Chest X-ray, PA view. Patient: 47 years old, sex M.
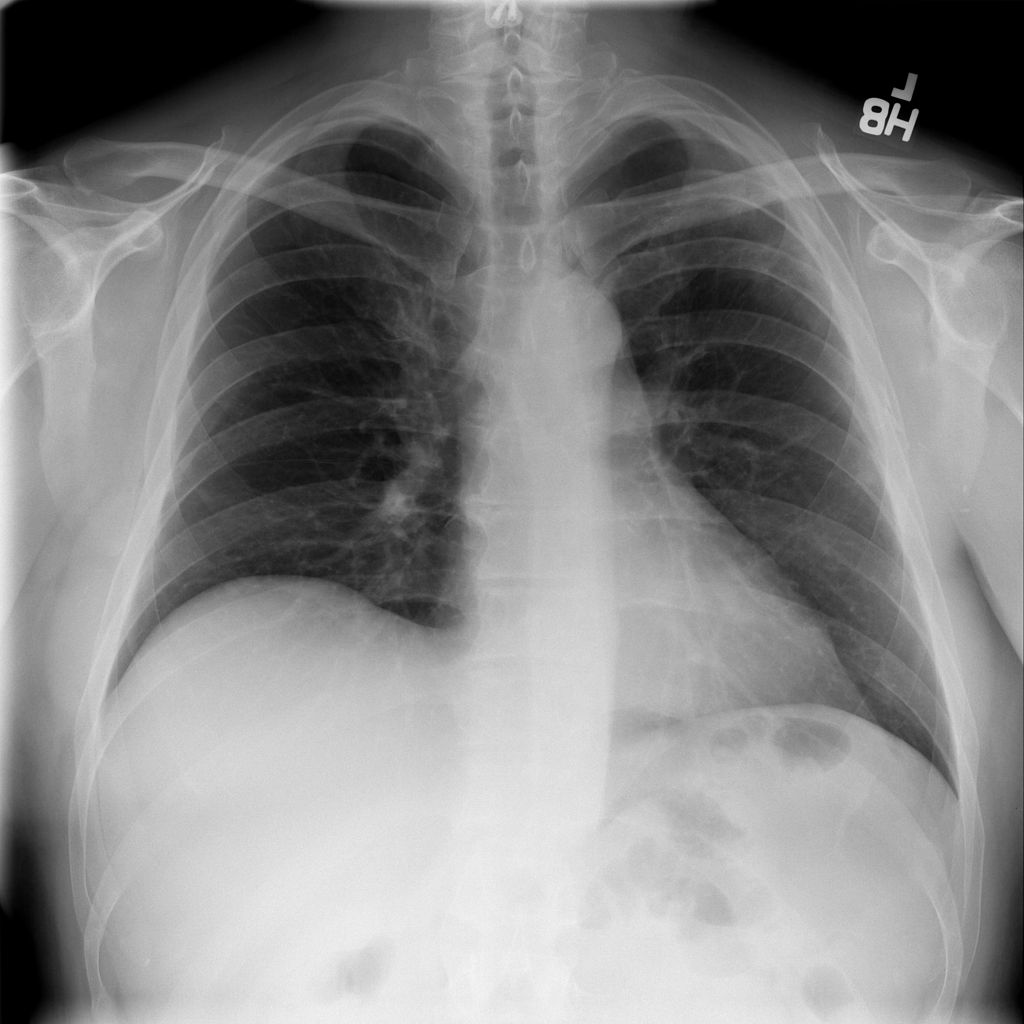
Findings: No Finding